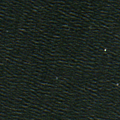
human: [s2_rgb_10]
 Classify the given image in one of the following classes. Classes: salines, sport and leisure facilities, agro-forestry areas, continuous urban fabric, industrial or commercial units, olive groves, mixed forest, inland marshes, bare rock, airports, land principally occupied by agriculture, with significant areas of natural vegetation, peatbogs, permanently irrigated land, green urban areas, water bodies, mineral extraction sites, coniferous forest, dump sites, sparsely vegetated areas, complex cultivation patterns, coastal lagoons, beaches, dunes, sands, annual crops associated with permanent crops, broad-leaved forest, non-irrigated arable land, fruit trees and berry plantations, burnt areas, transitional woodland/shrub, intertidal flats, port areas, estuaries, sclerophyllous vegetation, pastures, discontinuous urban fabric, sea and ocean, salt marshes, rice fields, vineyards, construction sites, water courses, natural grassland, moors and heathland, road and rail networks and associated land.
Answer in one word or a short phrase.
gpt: sea and ocean